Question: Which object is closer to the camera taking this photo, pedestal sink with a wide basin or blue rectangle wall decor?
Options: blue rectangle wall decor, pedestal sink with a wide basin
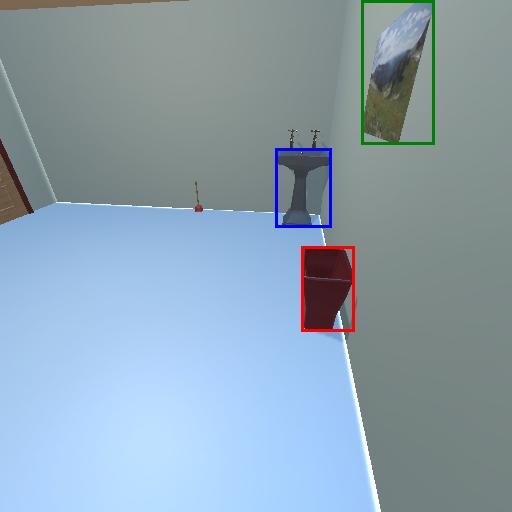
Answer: blue rectangle wall decor